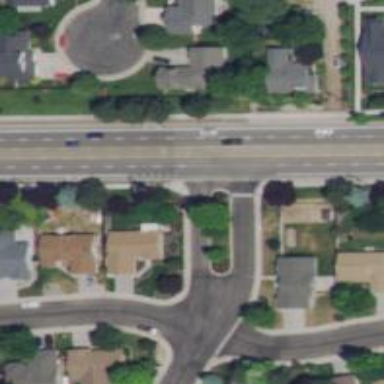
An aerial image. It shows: Unmarked crossing on the road.